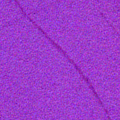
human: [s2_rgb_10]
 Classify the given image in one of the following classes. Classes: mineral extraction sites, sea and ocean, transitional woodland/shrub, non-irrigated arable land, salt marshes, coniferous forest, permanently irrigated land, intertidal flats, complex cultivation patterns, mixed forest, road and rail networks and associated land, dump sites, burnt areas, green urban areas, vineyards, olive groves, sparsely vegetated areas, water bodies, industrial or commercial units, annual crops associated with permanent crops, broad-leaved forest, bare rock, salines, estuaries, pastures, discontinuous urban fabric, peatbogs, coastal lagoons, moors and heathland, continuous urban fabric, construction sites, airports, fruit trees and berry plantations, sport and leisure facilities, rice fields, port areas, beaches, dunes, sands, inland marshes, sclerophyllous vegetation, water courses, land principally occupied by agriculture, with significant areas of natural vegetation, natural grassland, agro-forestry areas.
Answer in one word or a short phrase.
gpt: sea and ocean